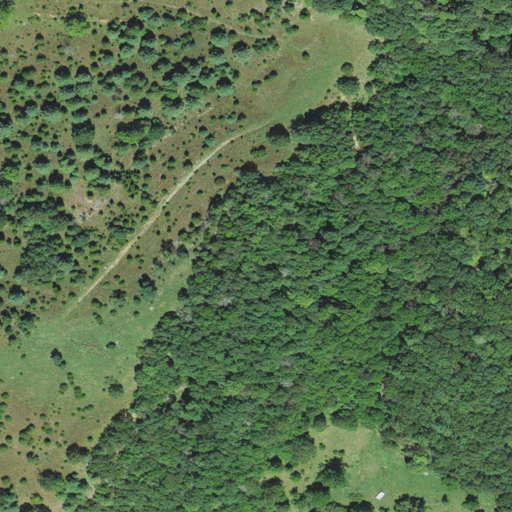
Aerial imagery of mountain in West Virginia named Cove Knob containing deciduous forest, mixed forest, pasture, and barren land